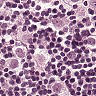
Metastatic tissue present: yes